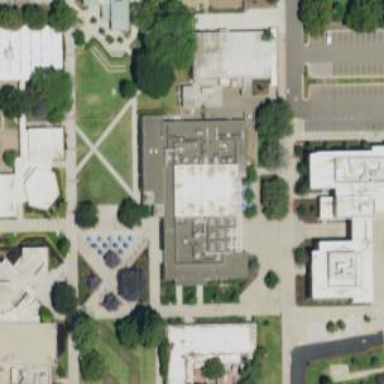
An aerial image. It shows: College building.